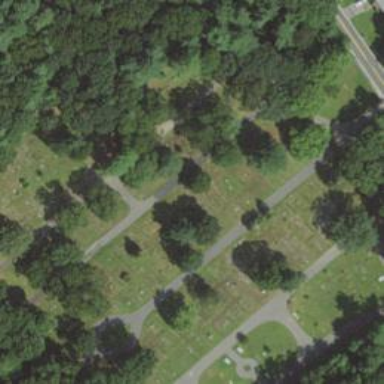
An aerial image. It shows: Cemetery that holds historical significance.